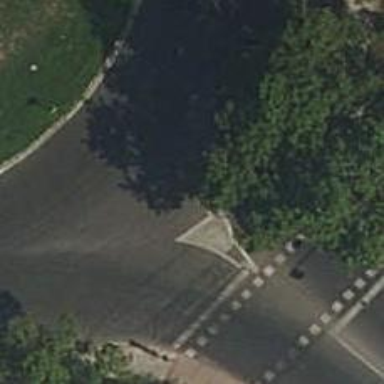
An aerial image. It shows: Tertiary road with asphalt surface leading to roundabout junction.